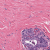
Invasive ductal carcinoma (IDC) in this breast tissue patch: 0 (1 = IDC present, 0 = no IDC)